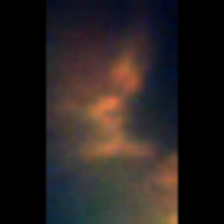
Taxon: Unknown_full_image
Group: Unknown